Question: I would like to process set of messages concurrently, but I can't manage to make them transacional unless I set the VM to request-response... in which case the processing is not concurrent.
<URL> states that "Mule transactions are configured on synchronous endpoints", but I don't quite understand this restriction.
It is clear that inside a flow that you want to be transactional one should not spawn asynch flows, but it is not clear (to me) why one can't start (from a non tx main flow) any number of asynchronous flows each being transactional.
In other words why does this work fine:

but if I change the VM's to "one-way" it fails with:
'''
org.mule.transaction.IllegalTransactionStateException: Can only bind "javax.sql.DataSource/java.sql.Connection" type resources
'''
XML for the flow:
'''
<?xml version="1.0" encoding="UTF-8"?>
<mule>
<spring:beans>
<spring:bean id="dataSource" name="dataSource" class="org.enhydra.jdbc.standard.StandardDataSource" destroy-method="shutdown">
<spring:property name="driverName" value="org.h2.Driver" />
<spring:property name="url" value="jdbc:h2:tcp://localhost/~/mule" />
<spring:property name="user" value="sa" />
<spring:property name="password">
<spring:value></spring:value>
</spring:property>
</spring:bean>
<spring:bean id="transactionFactory" name="transactionFactory" class="org.mule.transport.jdbc.JdbcTransactionFactory" />
</spring:beans>
<jdbc:connector name="dbConnector" dataSource-ref="dataSource" validateConnections="true" queryTimeout="-1" pollingFrequency="0" doc:name="Database" />
<flow name="triggerFlow" doc:name="triggerFlow">
<http:inbound-endpoint exchange-pattern="request-response" host="localhost" port="8081" doc:name="HTTP" />
<set-payload value="#[[1, 2, 3, 4, 5, 6, 7, 8, 9, 10]]" doc:name="[1, 2, 3, 4, 5, 6, 7, 8, 9, 10]"/>
<collection-splitter doc:name="Collection Splitter"/>
<vm:outbound-endpoint exchange-pattern="request-response" path="flow" doc:name="flow" />
</flow>
<flow name="flow" doc:name="flow">
<vm:inbound-endpoint exchange-pattern="request-response" path="flow" doc:name="flow">
<custom-transaction factory-ref="transactionFactory" action="ALWAYS_BEGIN" timeout="10" />
</vm:inbound-endpoint>
<logger message="#[payload]" level="INFO" doc:name="Logger"/>
<jdbc:outbound-endpoint exchange-pattern="request-response" queryKey="insert" queryTimeout="-1" connector-ref="dbConnector" doc:name="Insert 1">
<jdbc:transaction action="ALWAYS_JOIN" />
<jdbc:query key="insert" value="insert into test values (#[payload], 'Test 1')" />
</jdbc:outbound-endpoint>
<jdbc:outbound-endpoint exchange-pattern="request-response" queryKey="insert2" queryTimeout="-1" connector-ref="dbConnector" doc:name="Insert 2">
<jdbc:transaction action="ALWAYS_JOIN" />
<jdbc:query key="insert2" value="insert into test values (#[payload + 10], 'Test 2')" />
</jdbc:outbound-endpoint>
</flow>
</mule>
'''
Thanks in advance.
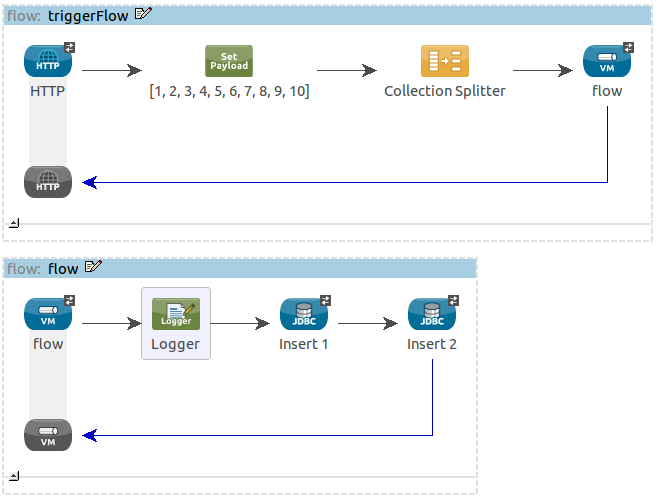
Answer: I managed to make it work. I had to add an intermediate async flow wich invokes the sync/tx flow:

I think this is ugly and unnecesary and that it would be perfectly ok to invoke it as the original post, but for reasons than are beyond me Mule makes you jump through hoops for this.
Following is the flow's XML:
'''
<?xml version="1.0" encoding="UTF-8"?>
<mule>
<spring:beans>
<spring:bean id="dataSource" name="dataSource" class="org.enhydra.jdbc.standard.StandardDataSource" destroy-method="shutdown">
<spring:property name="driverName" value="org.h2.Driver" />
<spring:property name="url" value="jdbc:h2:tcp://localhost/~/mule" />
<spring:property name="user" value="sa" />
<spring:property name="password">
<spring:value></spring:value>
</spring:property>
</spring:bean>
<spring:bean id="transactionFactory" name="transactionFactory" class="org.mule.transport.jdbc.JdbcTransactionFactory" />
</spring:beans>
<jdbc:connector name="dbConnector" dataSource-ref="dataSource" validateConnections="true" queryTimeout="-1" pollingFrequency="0" doc:name="Database" />
<flow name="triggerFlow" doc:name="triggerFlow">
<http:inbound-endpoint exchange-pattern="request-response" host="localhost" port="8081" doc:name="HTTP" />
<set-payload value="#[[1, 2, 3, 4, 5, 6, 7, 8, 9, 10]]" doc:name="[1, 2, 3, 4, 5, 6, 7, 8, 9, 10]"/>
<collection-splitter doc:name="Collection Splitter"/>
<vm:outbound-endpoint exchange-pattern="one-way" path="async" doc:name="async" />
</flow>
<flow name="simpletransactionFlow1" doc:name="simpletransactionFlow1">
<vm:inbound-endpoint exchange-pattern="one-way" path="async" doc:name="async"/>
<vm:outbound-endpoint exchange-pattern="request-response" path="flow" doc:name="flow"/>
</flow>
<flow name="flow" doc:name="flow">
<vm:inbound-endpoint exchange-pattern="request-response" path="flow" doc:name="flow">
<custom-transaction factory-ref="transactionFactory" action="ALWAYS_BEGIN" timeout="10" />
</vm:inbound-endpoint>
<logger message="#[groovy:Thread.currentThread().getName()], payload=#[payload]" level="INFO" doc:name="Logger"/>
<jdbc:outbound-endpoint exchange-pattern="request-response" queryKey="insert" queryTimeout="-1" connector-ref="dbConnector" doc:name="Insert 1">
<jdbc:transaction action="ALWAYS_JOIN" />
<jdbc:query key="insert" value="insert into test values (#[payload], 'Test 1')" />
</jdbc:outbound-endpoint>
<jdbc:outbound-endpoint exchange-pattern="request-response" queryKey="insert2" queryTimeout="-1" connector-ref="dbConnector" doc:name="Insert 2">
<jdbc:transaction action="ALWAYS_JOIN" />
<jdbc:query key="insert2" value="insert into test values (#[payload + 10], 'Test 2')" />
</jdbc:outbound-endpoint>
</flow>
</mule>
'''